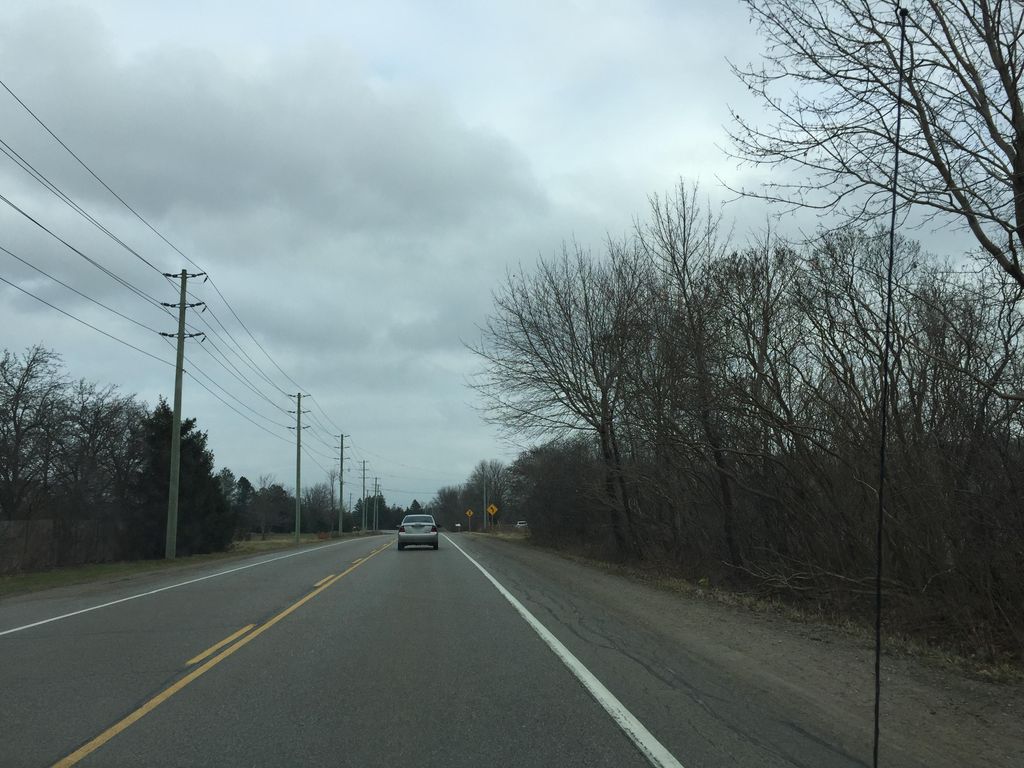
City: kitchener-waterloo